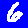
Digit: 6